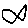
Label: fish